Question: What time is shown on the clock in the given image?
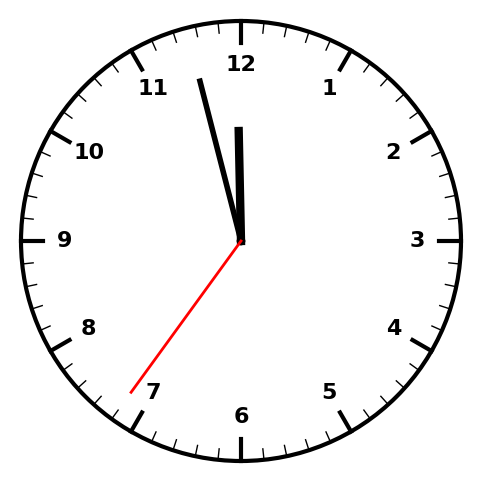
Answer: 11:57:36